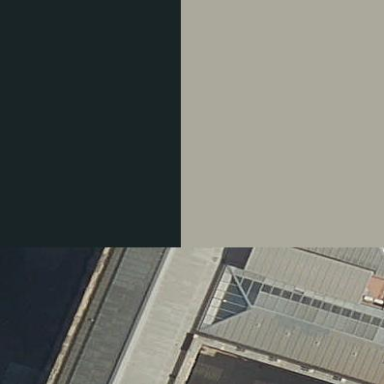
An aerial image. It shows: Building with hipped metal roof.